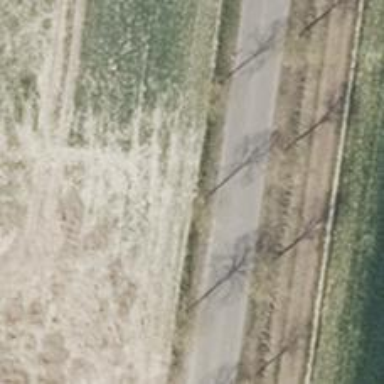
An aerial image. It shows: Deciduous broadleaved tree.